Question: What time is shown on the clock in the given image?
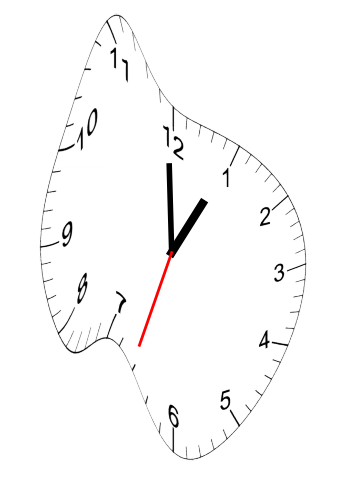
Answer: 12:59:33